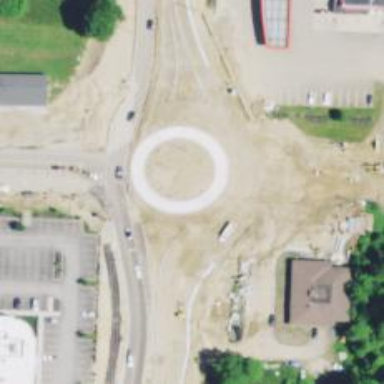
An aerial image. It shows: Roundabout on primary highway.